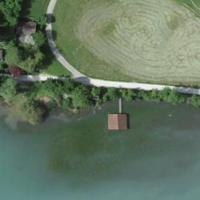
EUNIS habitat code: 15
Species observed at this site:
Veronica chamaedrys